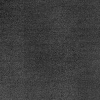
Atmospheric dust classification: dusty